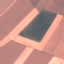
Land use / land cover class: AnnualCrop